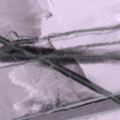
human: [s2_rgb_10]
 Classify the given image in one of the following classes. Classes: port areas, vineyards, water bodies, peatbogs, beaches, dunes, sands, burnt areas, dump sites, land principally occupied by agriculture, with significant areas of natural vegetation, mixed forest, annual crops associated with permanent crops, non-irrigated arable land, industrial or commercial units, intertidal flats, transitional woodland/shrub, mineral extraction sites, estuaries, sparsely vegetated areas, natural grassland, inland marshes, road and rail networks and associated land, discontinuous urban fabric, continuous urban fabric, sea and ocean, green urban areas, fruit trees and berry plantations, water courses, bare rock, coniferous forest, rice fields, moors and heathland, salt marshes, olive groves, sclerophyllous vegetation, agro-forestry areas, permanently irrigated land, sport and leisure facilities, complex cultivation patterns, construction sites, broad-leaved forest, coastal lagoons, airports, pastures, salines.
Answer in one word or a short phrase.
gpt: sea and ocean